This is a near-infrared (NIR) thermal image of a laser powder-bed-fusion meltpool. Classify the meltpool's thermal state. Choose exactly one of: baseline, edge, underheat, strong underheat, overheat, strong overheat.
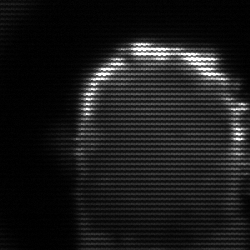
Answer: baseline